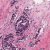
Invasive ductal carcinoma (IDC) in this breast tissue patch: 1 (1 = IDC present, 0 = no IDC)